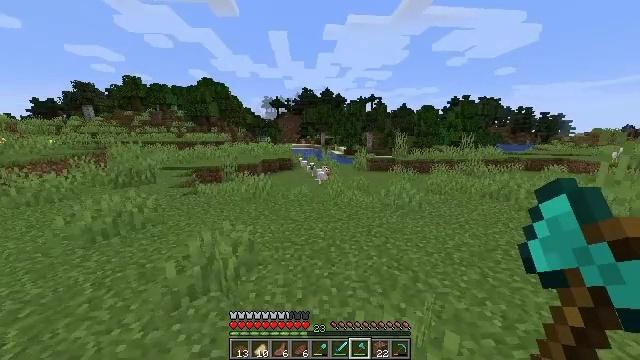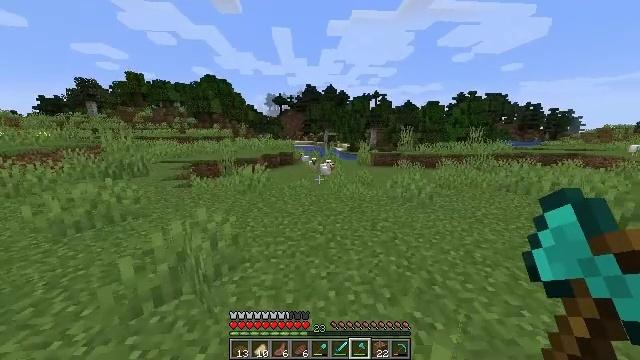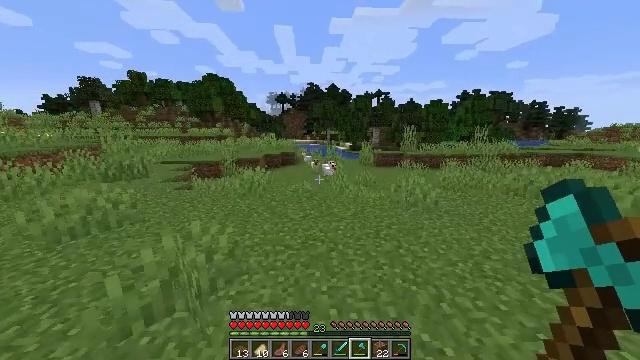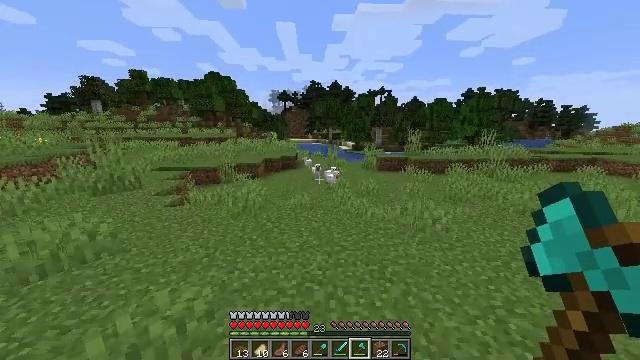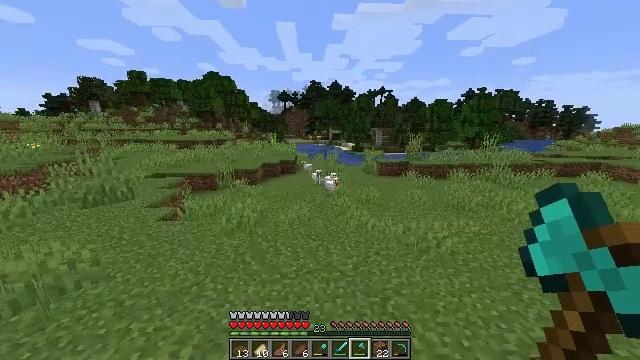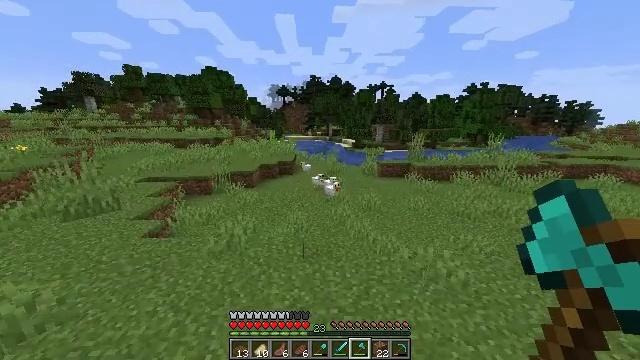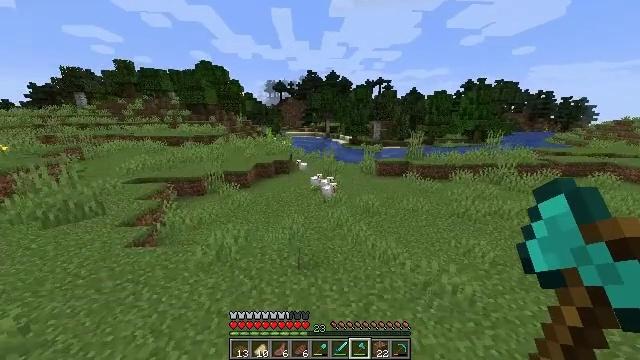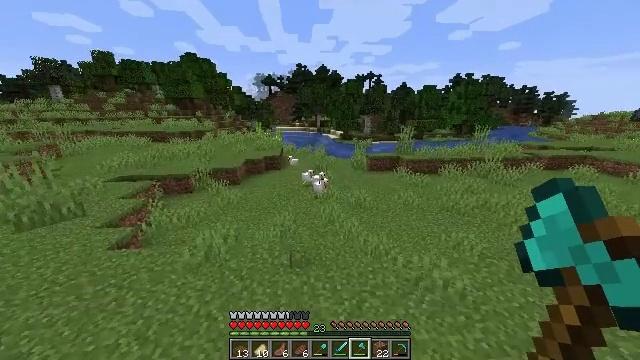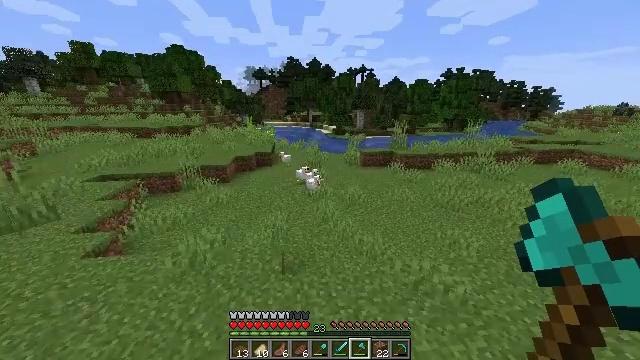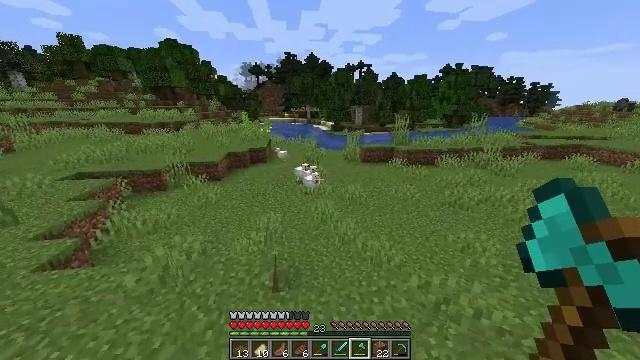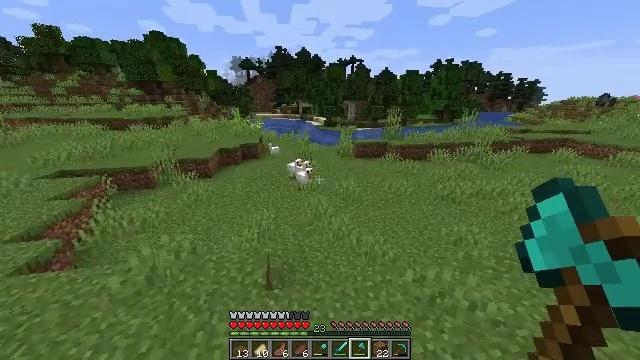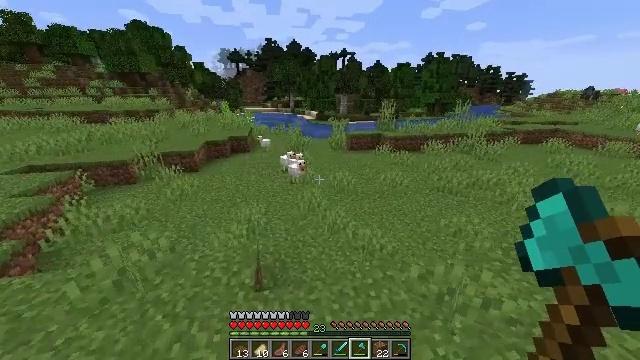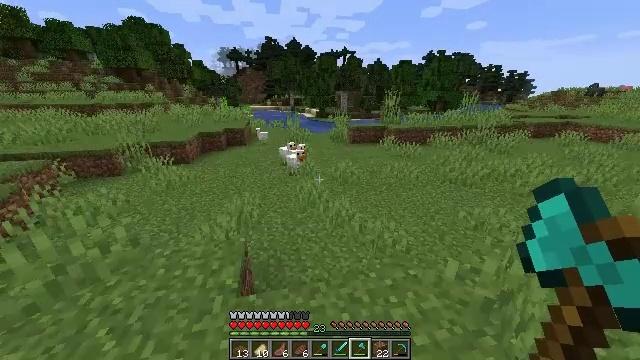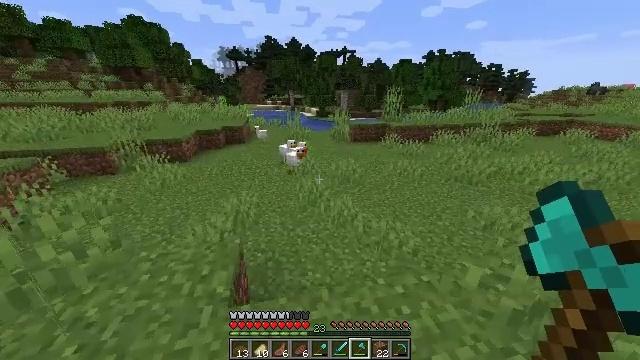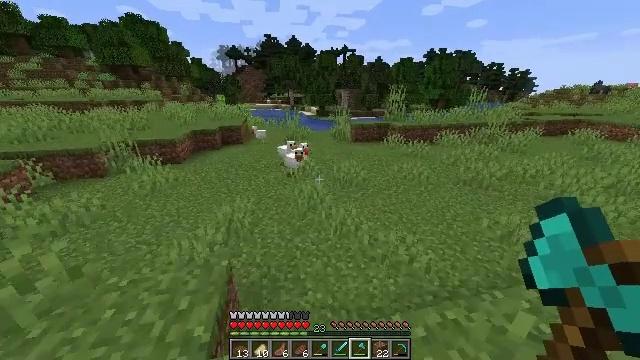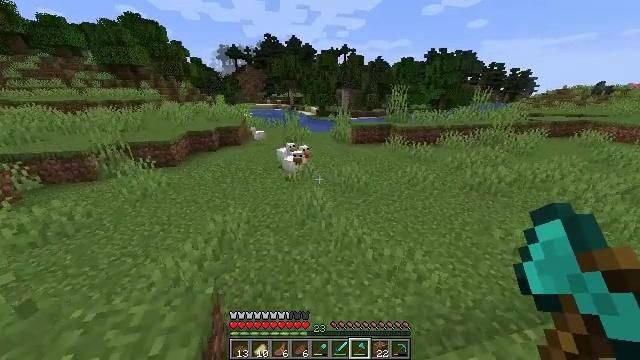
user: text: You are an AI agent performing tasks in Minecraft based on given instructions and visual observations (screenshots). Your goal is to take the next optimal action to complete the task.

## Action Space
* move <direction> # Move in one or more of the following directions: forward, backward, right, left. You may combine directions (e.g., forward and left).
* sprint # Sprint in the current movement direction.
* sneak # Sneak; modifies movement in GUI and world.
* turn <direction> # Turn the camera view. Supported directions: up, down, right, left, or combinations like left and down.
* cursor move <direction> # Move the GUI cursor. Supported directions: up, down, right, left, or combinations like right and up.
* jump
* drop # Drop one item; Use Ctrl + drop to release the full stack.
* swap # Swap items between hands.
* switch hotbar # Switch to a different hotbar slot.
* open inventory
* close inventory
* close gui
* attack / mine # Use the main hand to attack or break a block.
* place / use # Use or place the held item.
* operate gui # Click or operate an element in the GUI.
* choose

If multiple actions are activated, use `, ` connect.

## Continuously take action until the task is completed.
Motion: motion action
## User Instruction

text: Hunt a chicken.
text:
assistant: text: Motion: move forward, sprint, jump
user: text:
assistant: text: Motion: move forward, sprint, jump
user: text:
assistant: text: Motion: move forward, sprint, jump
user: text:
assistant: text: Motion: move forward, sprint, jump
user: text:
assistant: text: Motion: move forward, sprint, turn down, jump
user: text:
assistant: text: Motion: move forward, turn down, jump
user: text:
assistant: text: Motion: move forward, turn right and down, jump
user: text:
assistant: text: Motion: move forward, turn right and down, jump
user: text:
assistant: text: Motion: move forward, jump
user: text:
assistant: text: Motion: move forward, turn right and down, jump
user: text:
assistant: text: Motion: move forward, turn right and down, jump
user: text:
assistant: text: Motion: move forward
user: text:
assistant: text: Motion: move forward
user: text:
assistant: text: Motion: move forward
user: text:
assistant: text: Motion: move forward
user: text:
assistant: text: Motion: move forward
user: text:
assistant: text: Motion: move forward
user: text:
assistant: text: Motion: move forward
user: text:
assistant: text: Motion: move forward, turn left
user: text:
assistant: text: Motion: move forward, turn left
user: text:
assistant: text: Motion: move forward, turn left
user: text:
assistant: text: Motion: move forward, turn left
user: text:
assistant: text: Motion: move forward, turn left
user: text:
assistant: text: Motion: move forward, turn left
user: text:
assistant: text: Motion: move forward
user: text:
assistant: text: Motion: move forward
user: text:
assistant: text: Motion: move forward, turn left and up
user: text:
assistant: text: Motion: move forward, turn up
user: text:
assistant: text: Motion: move forward
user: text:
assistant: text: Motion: move forward